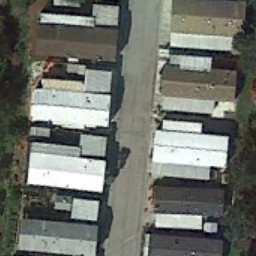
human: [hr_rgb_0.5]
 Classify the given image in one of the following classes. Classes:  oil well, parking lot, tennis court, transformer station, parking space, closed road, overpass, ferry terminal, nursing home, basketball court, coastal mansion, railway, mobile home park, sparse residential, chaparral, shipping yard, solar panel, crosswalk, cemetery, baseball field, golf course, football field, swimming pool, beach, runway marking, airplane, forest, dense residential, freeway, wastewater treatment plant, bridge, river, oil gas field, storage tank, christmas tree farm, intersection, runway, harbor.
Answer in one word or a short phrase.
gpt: mobile home park